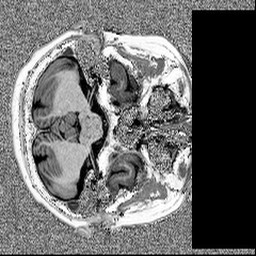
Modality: MP2RAGE
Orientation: axial
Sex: female